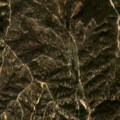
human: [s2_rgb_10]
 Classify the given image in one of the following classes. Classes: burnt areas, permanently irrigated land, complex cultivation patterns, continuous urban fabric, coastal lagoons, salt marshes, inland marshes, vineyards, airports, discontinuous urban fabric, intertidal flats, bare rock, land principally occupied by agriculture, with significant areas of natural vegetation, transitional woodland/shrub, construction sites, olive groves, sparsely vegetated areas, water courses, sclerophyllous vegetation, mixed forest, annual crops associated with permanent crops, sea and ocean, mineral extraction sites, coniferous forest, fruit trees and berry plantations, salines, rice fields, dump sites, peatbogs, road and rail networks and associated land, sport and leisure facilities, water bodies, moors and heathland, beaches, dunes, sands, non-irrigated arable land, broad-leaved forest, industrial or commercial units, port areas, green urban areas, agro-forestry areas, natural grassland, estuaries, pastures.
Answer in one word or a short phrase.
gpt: agro-forestry areas, broad-leaved forest, transitional woodland/shrub